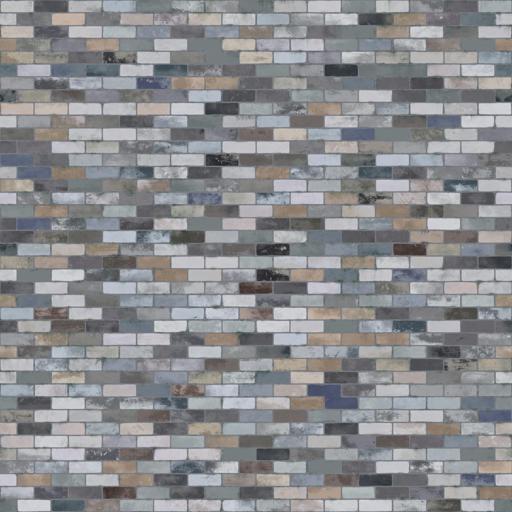
Tags: brick bricks modern stone wall